Question: I'm a beginner in 'Mathematica'. Like shown in the image below, I'm trying to put hat and bar to some letters (I just want to write vector notation) but only some letters can have them. What's wrong with how I do?

If you could provide online resource that covers these syntax, that would be more appreciable. Thank you.
() { Mac OSX 10.7, Ubuntu 11.10, Ubuntu 10.10}, Mathematica 8.0.4 Student Edition
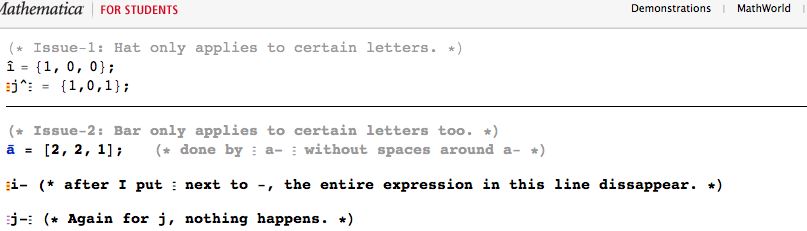
Answer: Use 'OverHat' and 'OverBar':
'''
OverHat /@ CharacterRange["a", "z"]
'''

'''
OverBar /@ CharacterRange["a", "z"]
'''